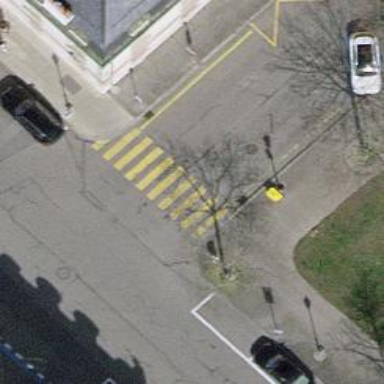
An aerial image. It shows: Uncontrolled zebra crossing with notable zebra markings.